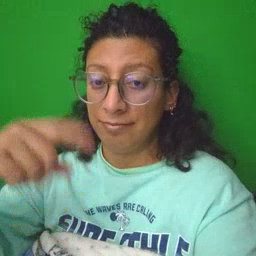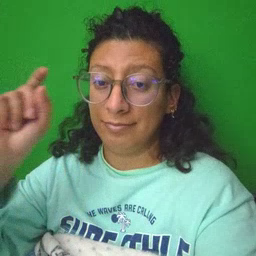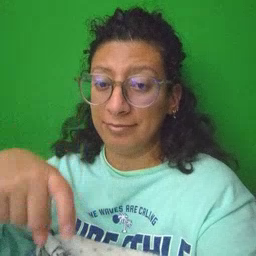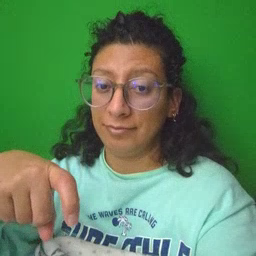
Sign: haveto